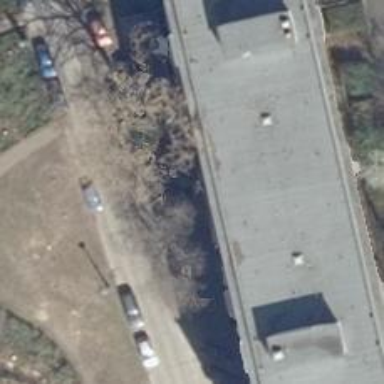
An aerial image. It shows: Building.